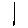
Label: line